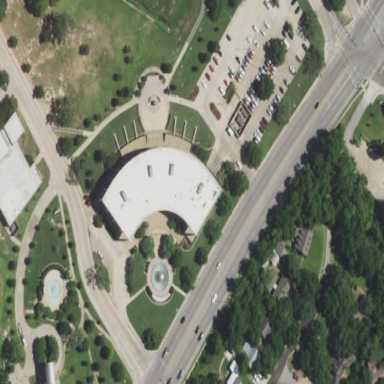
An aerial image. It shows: Office building.